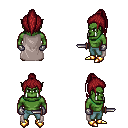
a pixel art fantasy rpg character, male body template, orc, green skin, gray cape, teal pants, brunette long topknot hairstyle, metal gloves, gold boots, dagger, four views (front, back, left, right), 2x2 character sprite sheet, small pixel art, hard edges, no anti-aliasing